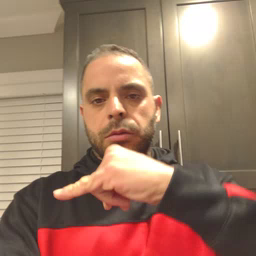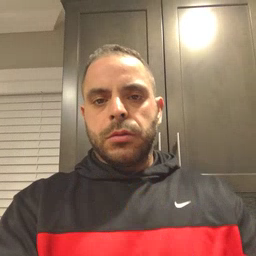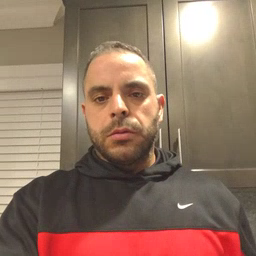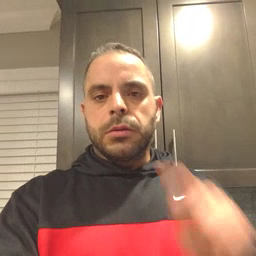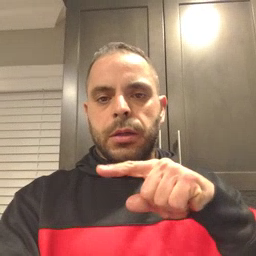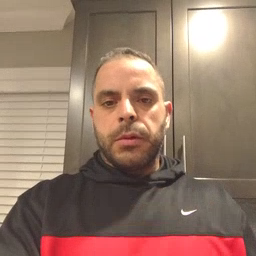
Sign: time